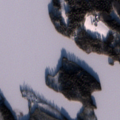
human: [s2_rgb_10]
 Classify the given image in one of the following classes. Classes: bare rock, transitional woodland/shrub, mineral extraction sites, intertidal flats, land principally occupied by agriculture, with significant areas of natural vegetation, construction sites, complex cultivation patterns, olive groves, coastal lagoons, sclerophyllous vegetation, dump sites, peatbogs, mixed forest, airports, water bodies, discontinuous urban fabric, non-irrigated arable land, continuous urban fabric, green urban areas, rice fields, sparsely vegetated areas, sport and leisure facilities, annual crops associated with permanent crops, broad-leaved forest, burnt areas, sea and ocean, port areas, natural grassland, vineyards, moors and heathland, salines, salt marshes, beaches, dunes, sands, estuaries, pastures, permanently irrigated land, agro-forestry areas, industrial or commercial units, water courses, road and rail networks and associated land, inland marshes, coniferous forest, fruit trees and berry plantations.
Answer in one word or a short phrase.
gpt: coniferous forest, mixed forest, water bodies